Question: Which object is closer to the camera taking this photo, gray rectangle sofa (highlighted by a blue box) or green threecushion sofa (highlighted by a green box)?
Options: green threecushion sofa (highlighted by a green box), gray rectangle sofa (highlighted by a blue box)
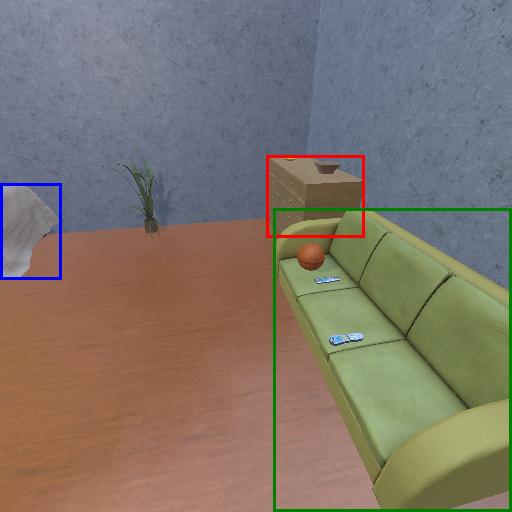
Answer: green threecushion sofa (highlighted by a green box)